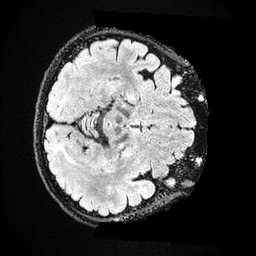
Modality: FLAIR
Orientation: axial
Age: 33
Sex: female
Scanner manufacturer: ge
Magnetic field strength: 3 T
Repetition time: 4.802 s
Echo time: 0.1171 s